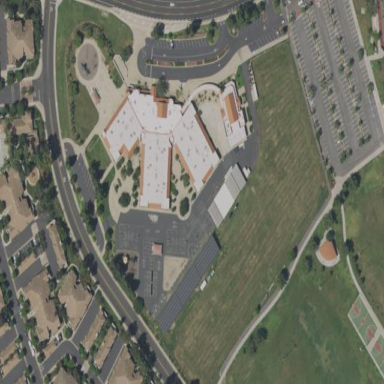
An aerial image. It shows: School.